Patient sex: F
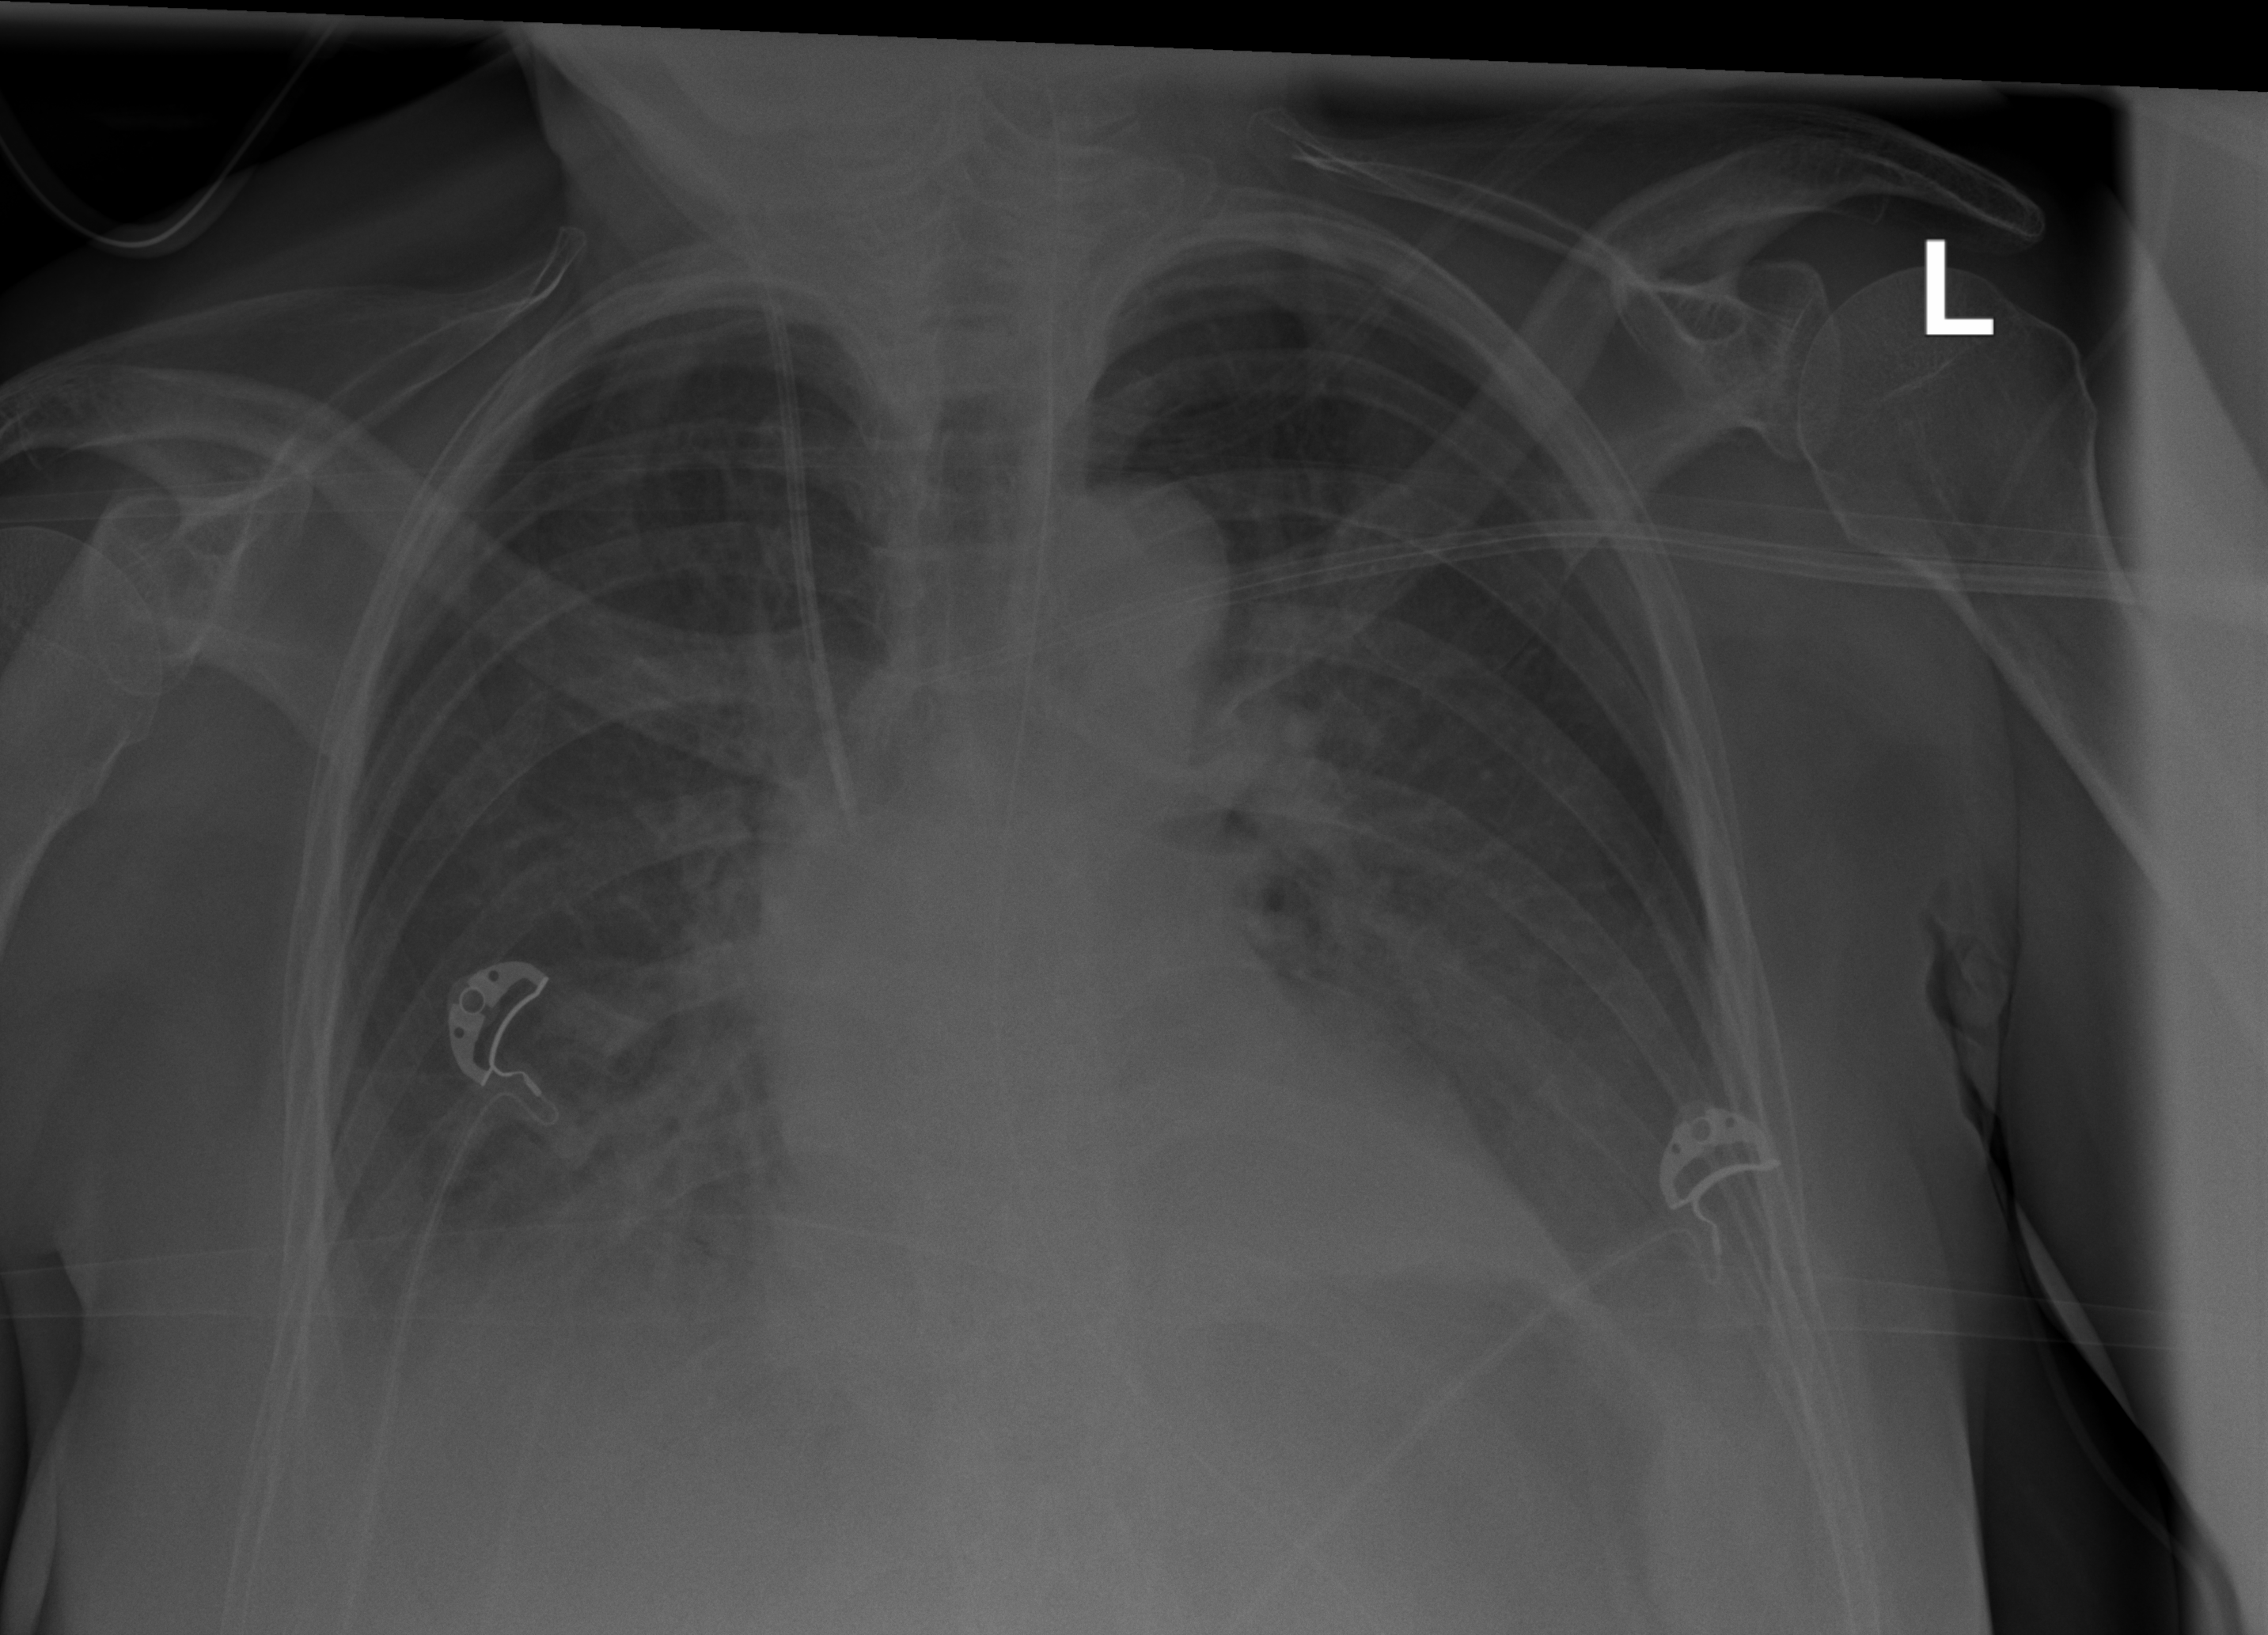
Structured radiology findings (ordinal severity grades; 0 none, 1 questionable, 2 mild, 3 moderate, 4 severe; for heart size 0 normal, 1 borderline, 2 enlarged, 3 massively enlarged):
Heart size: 0
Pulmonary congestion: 2
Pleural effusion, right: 3
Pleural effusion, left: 2
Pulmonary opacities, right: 2
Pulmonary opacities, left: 2
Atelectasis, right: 2
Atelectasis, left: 2